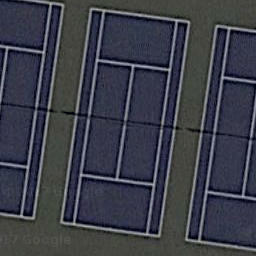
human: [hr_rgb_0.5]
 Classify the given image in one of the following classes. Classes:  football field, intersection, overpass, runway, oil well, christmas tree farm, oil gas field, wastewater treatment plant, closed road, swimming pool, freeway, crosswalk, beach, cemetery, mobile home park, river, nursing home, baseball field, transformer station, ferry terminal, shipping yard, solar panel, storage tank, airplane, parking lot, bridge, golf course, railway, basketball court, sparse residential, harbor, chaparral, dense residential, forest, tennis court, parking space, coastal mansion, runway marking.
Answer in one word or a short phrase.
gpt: tennis court